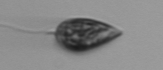
Label: Prorocentrum_triestinum